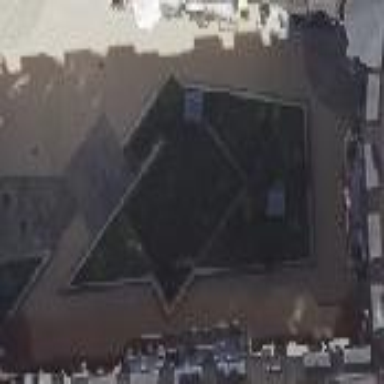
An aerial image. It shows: Courtyard that is man-made.